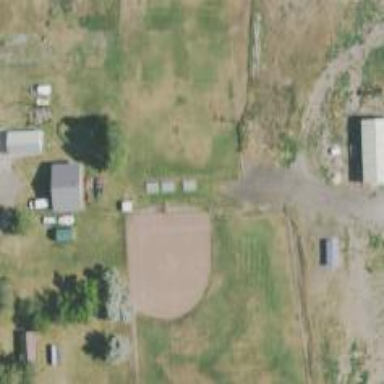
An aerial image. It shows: Baseball pitch for leisure land activities.